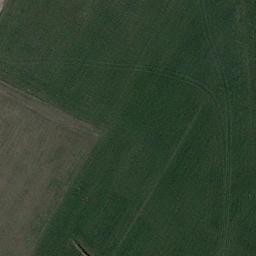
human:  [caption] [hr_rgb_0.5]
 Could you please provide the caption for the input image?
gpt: The entire image is dominated by grass .

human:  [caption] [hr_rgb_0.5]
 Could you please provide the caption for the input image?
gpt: There are some thin lines in the meadow .

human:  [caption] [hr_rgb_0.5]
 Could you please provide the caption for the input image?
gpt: This meadow has dense grasses and a clearing .

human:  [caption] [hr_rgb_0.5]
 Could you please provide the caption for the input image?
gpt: The meadow is next to the bare land .

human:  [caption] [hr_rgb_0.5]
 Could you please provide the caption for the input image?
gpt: A green and smooth meadow beside a brown bare land .